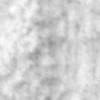
Label: no_change